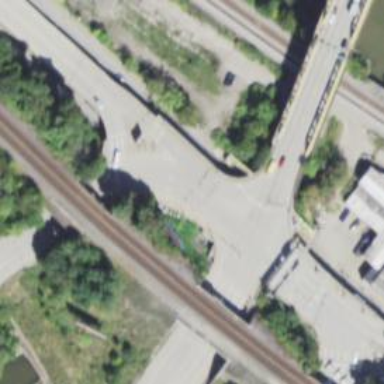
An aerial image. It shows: Primary highway with bridge.